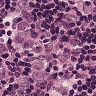
Metastatic tissue present: yes